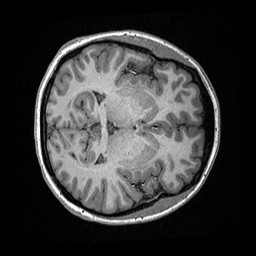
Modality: T1w
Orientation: axial
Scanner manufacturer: ge
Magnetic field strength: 3 T
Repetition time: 2.349 s
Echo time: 0.002968 s